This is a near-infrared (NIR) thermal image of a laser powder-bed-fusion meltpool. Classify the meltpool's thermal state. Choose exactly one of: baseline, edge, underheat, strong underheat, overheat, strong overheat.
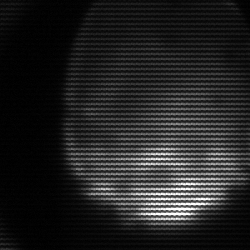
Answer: edge